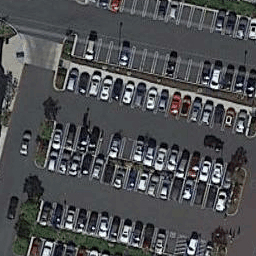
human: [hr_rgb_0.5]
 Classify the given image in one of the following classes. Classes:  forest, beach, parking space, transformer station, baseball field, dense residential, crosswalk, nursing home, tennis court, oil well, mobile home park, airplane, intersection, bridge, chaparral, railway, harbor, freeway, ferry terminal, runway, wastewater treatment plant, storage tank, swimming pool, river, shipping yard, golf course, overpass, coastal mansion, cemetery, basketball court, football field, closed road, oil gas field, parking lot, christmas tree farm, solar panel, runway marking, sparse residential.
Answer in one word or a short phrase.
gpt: parking lot